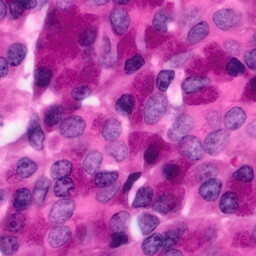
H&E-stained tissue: Pancreatic